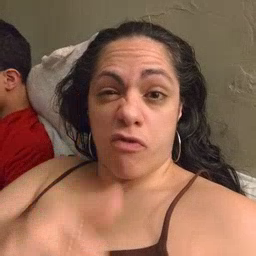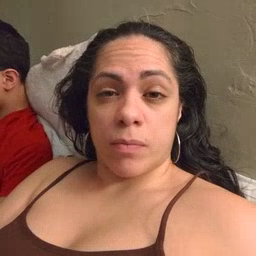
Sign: yourself